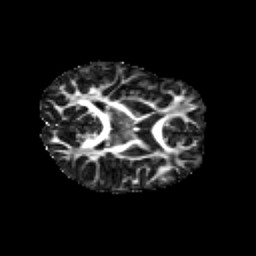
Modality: FA
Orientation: axial
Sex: female
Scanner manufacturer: siemens
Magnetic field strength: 3 T
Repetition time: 5 s
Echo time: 0.071 s